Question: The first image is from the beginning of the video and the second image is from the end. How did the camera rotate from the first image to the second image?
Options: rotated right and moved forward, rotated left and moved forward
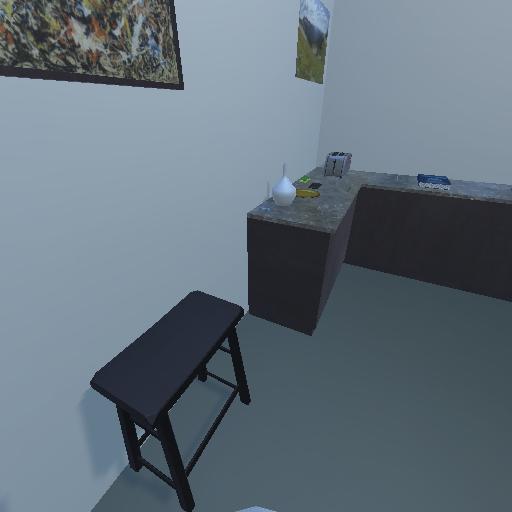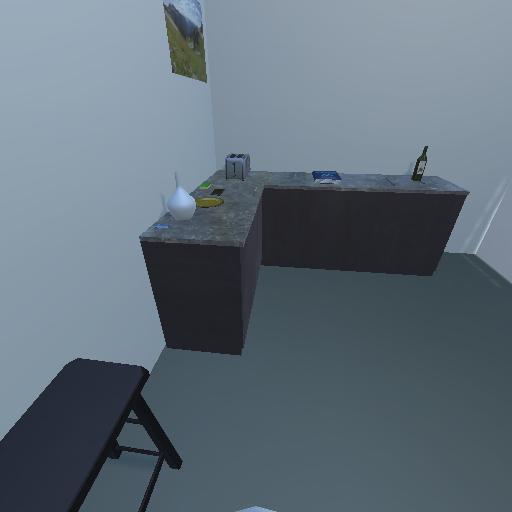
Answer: rotated right and moved forward